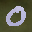
Label: 0